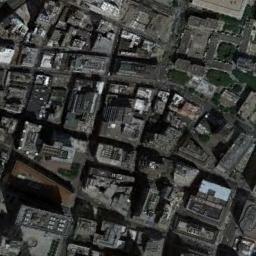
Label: commercial_area